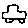
Label: car